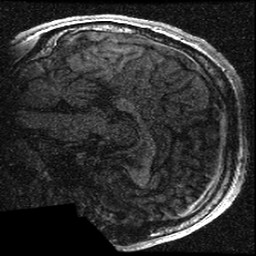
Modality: T1w
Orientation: sagittal
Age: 20
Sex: male